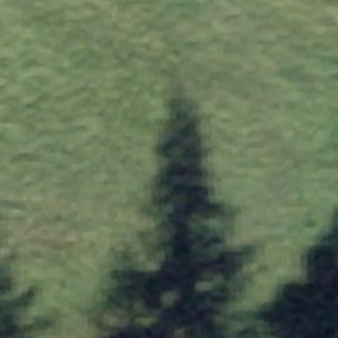
Label: other